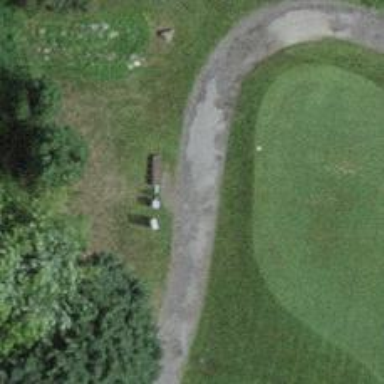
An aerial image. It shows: Designated golf cart path which is track with grade 1 quality.